Question: We have two application server.One is App server and other one is API server. Both have different caching system.If one change the DB other does not get known.Below is the Image for our architecture and we have used spring framework (Ehcache) for caching.
We also have entity listener in our project. If one flow change the DB So other flow does not get affected.
How can we sync both Application Server and caching? Please help on this.
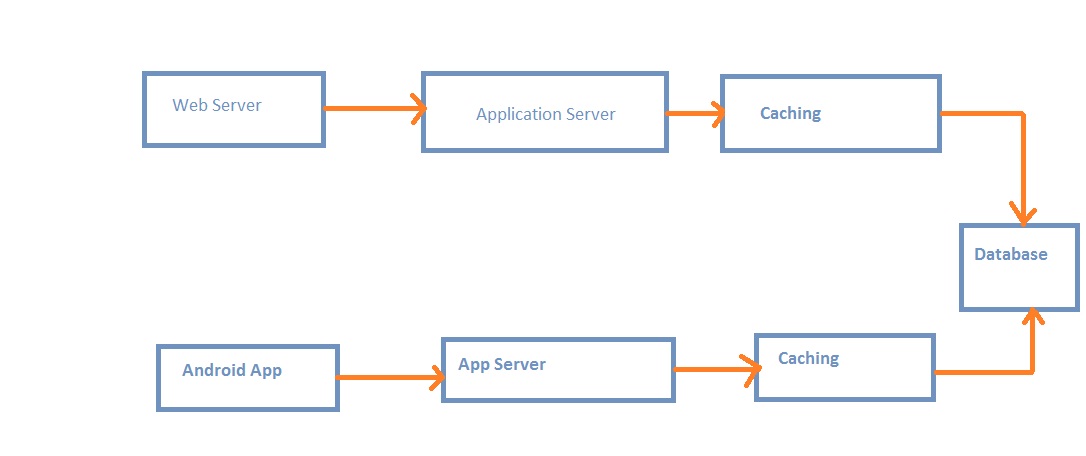
Answer: I can think of a couple of approaches to do this.
If you want to go with the out of the box cache provider from Spring i.e Ehcache, it would essentially mean yours is a node level cache and would need replication. Check the following link for configuring ehcache cluster using Terracotta
<URL>
My personal choice would be a centralized cache that would provide out of the box support for horizontal scaling with their own clustering if need be. This would involve removing caching from the node level and instead having it centralized on a cache server. So essentially your cache server sits between your DB and your application nodes. You could look at Memcached, Aerospike and Redis.
- <URL>-